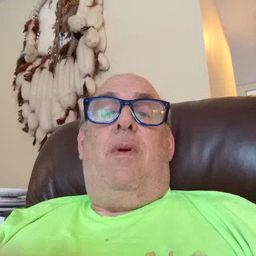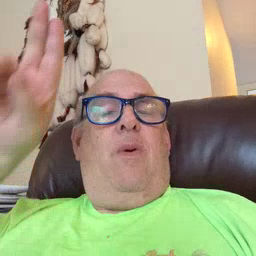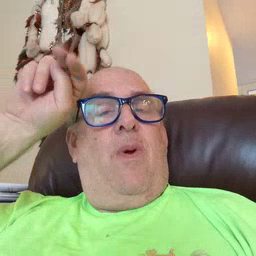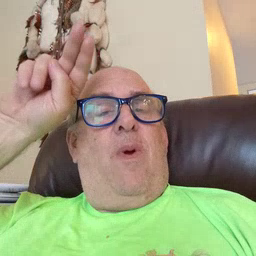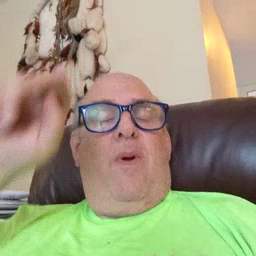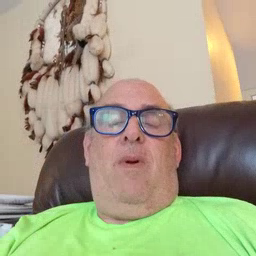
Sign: horse